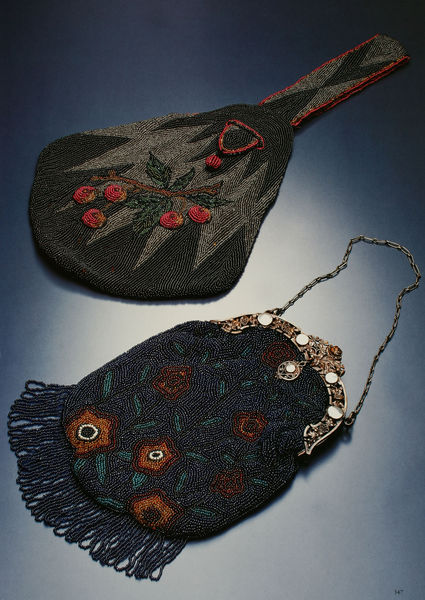
Titel: Taschen
Standort: Kyoto (Japan)
Institution: Kyoto Costume Institute
Schlagwörter: blau, schatten, grün, blumen, braun, grau, licht, orange, schwarz, weiss, blüten, rot, muster, bestickt, fransen, stickerei, stoff, pflanzen, perlen, früchte, henkel, zwei, kette, jugendstil, ornamente, metall, foto, fotografie, kirschen, beutel, tasche, photo, silbern, farbfoto, museum, verschluß, taschen, textil, applikation, kunsthandwerk, objekt, bügel, schlaufe, schliesse, kyoto, handtaschen, photograhie, abendtasche, abendtäschchen, börsen, clip